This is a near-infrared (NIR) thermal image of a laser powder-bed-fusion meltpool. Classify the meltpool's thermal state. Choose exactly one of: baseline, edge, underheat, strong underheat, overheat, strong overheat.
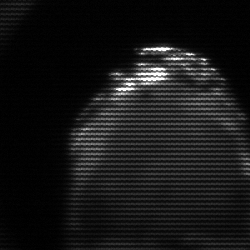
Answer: edge